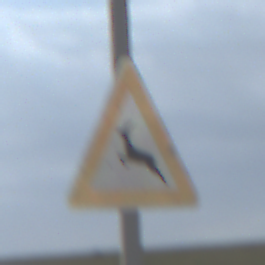
Verkehrszeichen: WildwechselRechts
Umgebung: Outdoor, Nature
Tageszeit: Night
Wetter: Overcast
Licht: Artificial
Jahreszeit: NotSpecified
Kontrast: LowContrast